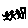
Label: line